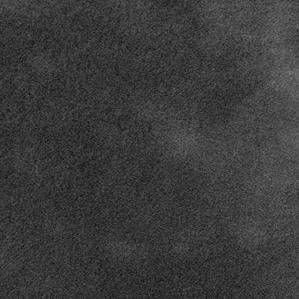
Label: frost